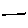
Label: line